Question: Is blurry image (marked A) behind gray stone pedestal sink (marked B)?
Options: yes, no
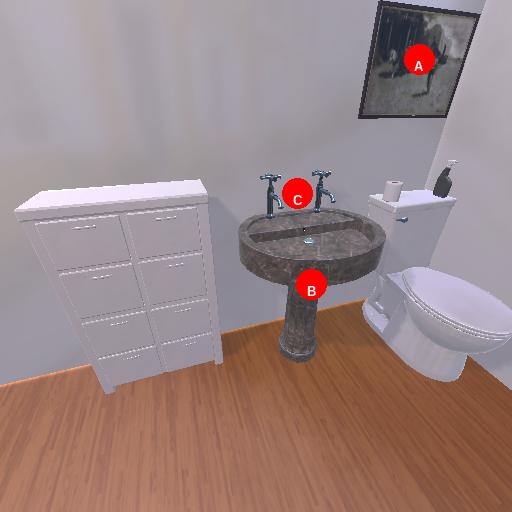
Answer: yes